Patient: sex M, age 66
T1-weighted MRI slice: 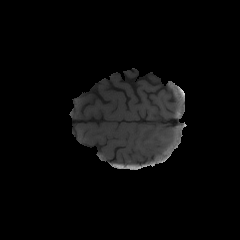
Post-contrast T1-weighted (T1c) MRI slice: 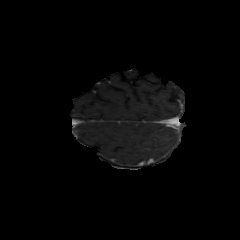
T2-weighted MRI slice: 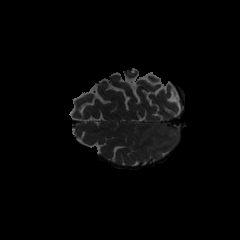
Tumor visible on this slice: no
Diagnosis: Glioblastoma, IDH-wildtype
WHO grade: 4